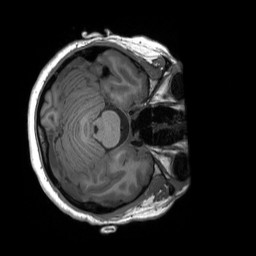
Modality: T1w
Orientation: axial
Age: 16
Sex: female
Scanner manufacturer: siemens
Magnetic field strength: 3 T
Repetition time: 2.3 s
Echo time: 0.00232 s